Question: I made a page that allow 2 players to play game, I use 2 iframes to load 2 file .html of game, first iframe for player 1, second iframe for player 2.
But i have a problem that I want to play as player 2 I have to click on the iframe 2, and same with player 1; that mean I can only play one player at a time.
So you guys have any ideas about this? Is there any way to play 2 iframes at once? (I have set up different button for each player)
Here is the screen which i described above

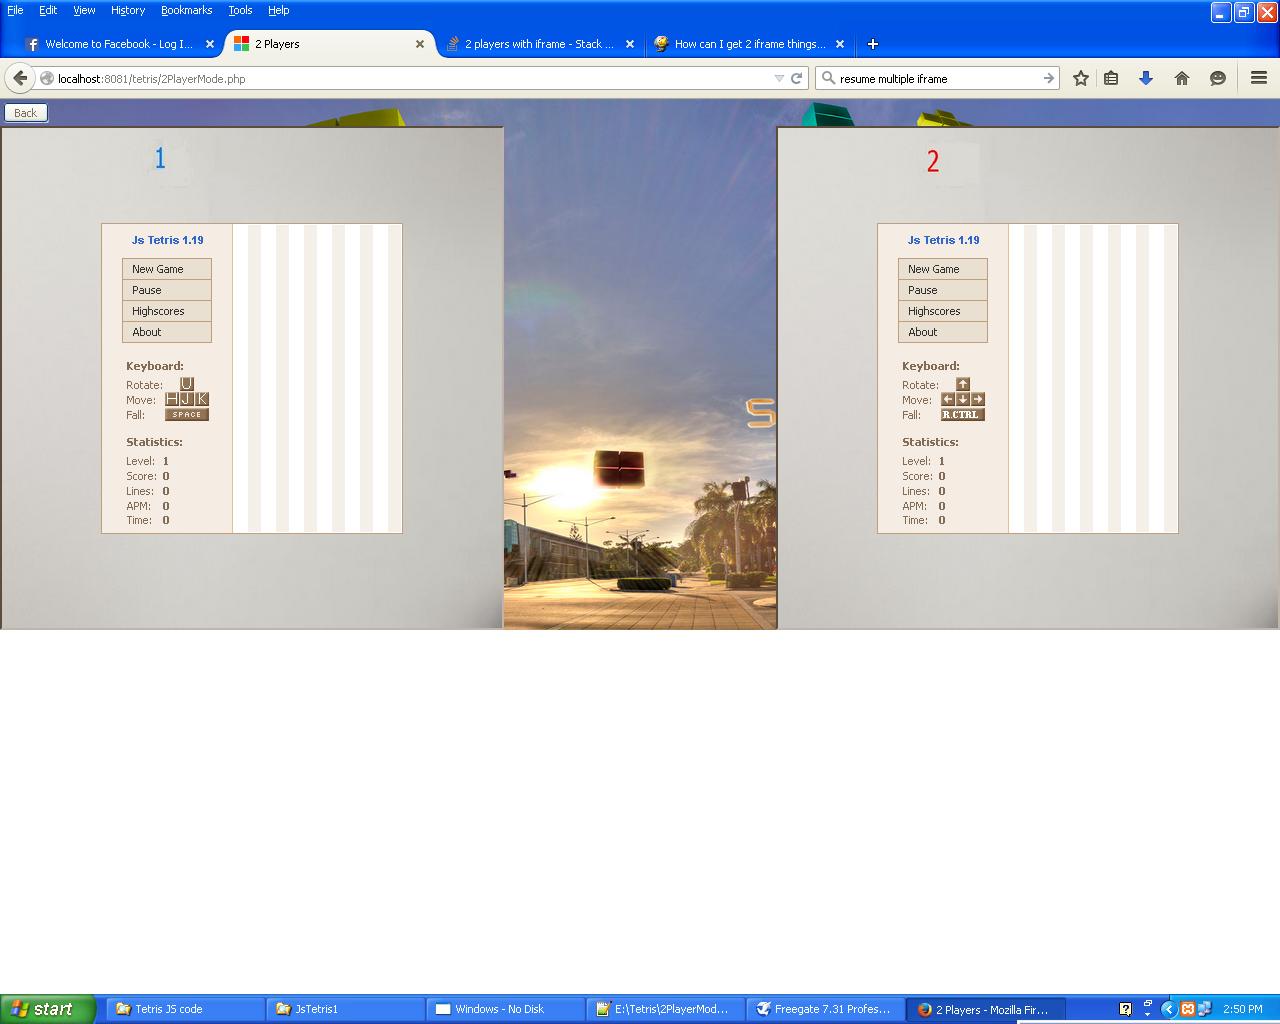
Answer: You can use the function "parent".
Example are as below:
define:
main page:
sub page: &
'''
<!DOCTYPE html>
<html>
<body>
<iframe id="frame_A" src="a.html"></iframe>
<iframe id="frame_B" src="b.html"></iframe>
</body>
</html>
'''
### a.html
'''
<!DOCTYPE html>
<html>
<head>
<script type="text/javascript">
function callBFun() {
parent['frame_B'].changeHiValue(document.getElementById('user').value);
}
function callDirect() {
parent['frame_B'].document.getElementById('hi').innerHTML =
'Control:====>' + document.getElementById('user').value;
}
</script>
</head>
<body>
<h1 style="color: red;">This is a.html</h1>
<input type="text" id="user" size="8"><input type="button" onclick="callBFun()" value="call function from b.html"><input type="button" onclick="callDirect()" value="call dom from b.html">
</body>
</html>
'''
### b.html
'''
<!DOCTYPE html>
<html>
<head>
<script type="text/javascript">
function changeHiValue(value) {
document.getElementById('hi').innerHTML = 'By calling:==>>==>>' + value;
}
</script>
</head>
<body>
<h1 style="color: blue;">It's the b</h1>
The value from a.html:
<label id="hi" style="color: red;"></label>
</body>
</html>
'''
Good luck;